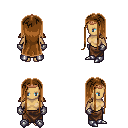
a pixel art fantasy rpg character, female body template, human, tanned skin, leather shoulder armor, robe skirt, brown extra-long hairstyle, bronze tiara, metal gloves, metal boots, four views (front, back, left, right), 2x2 character sprite sheet, small pixel art, hard edges, no anti-aliasing